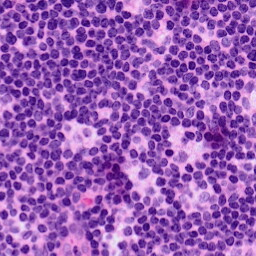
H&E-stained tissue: LymphNode